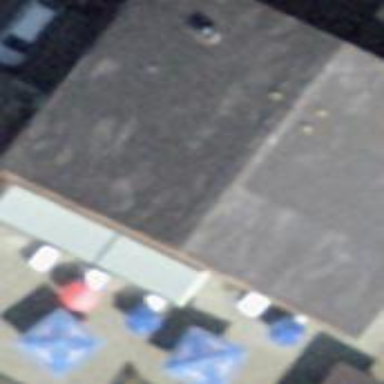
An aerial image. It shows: Restaurant.